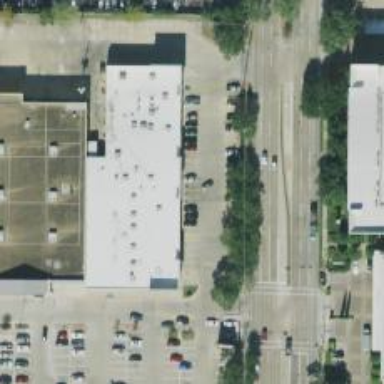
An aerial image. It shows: Parking space.